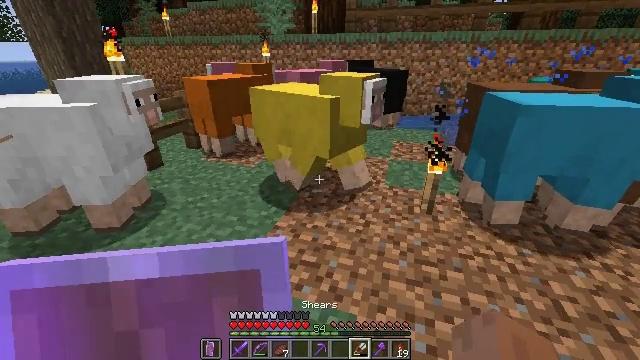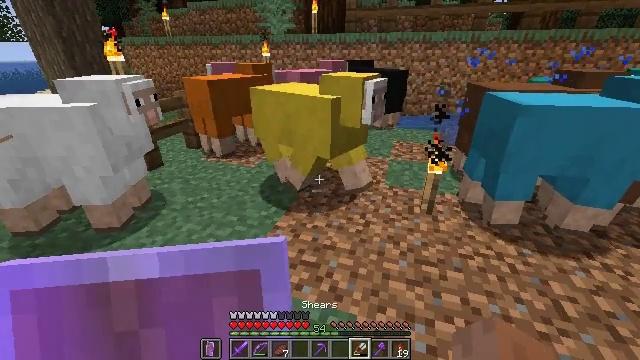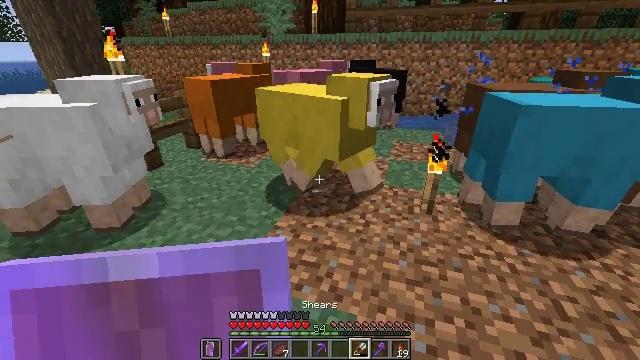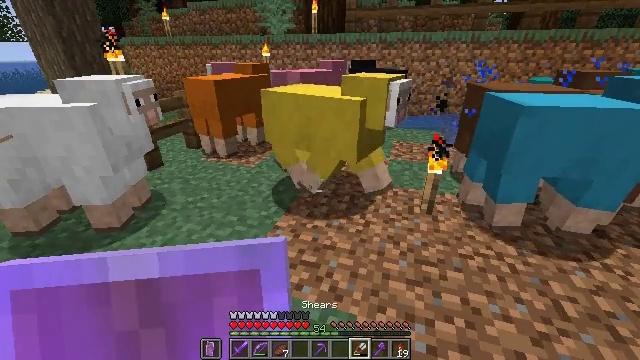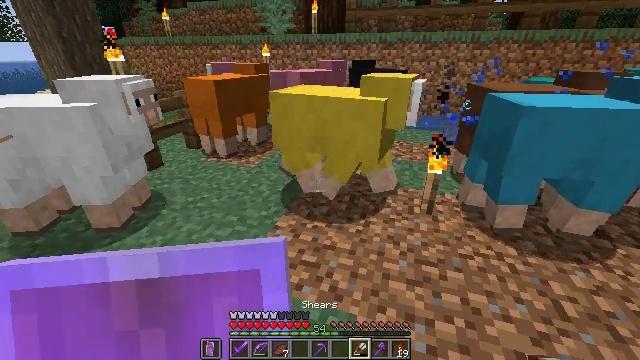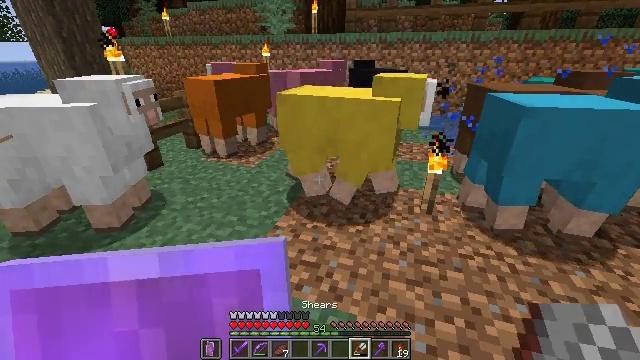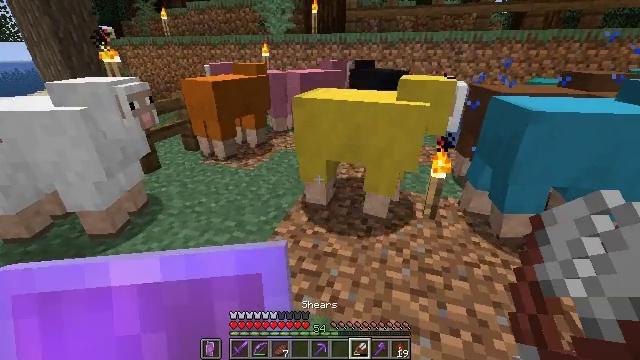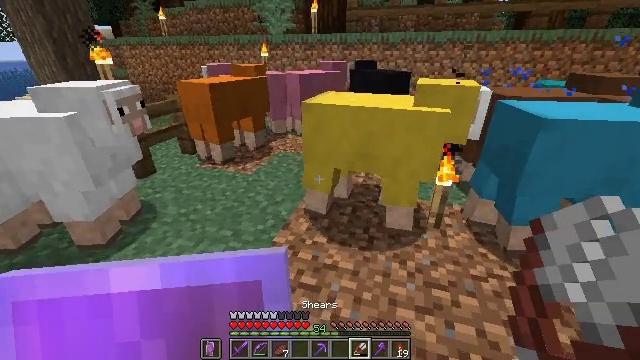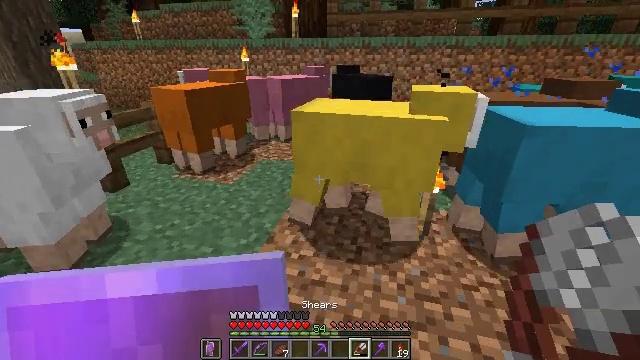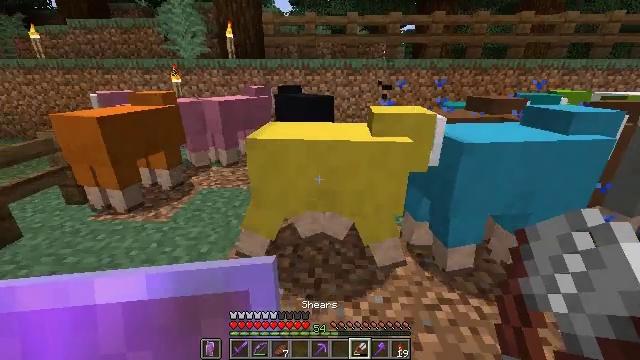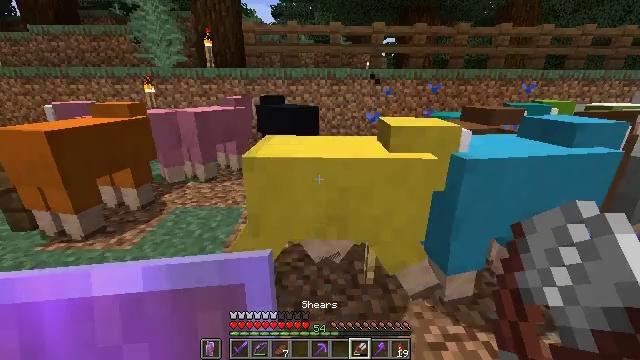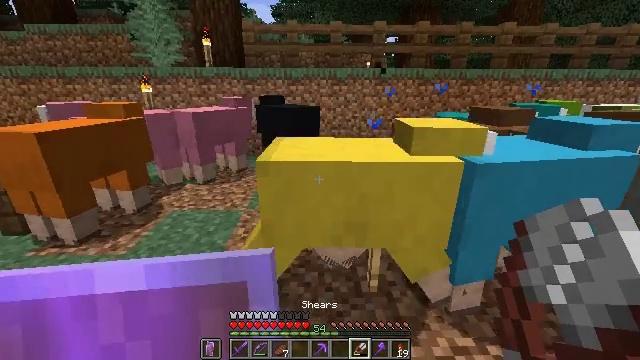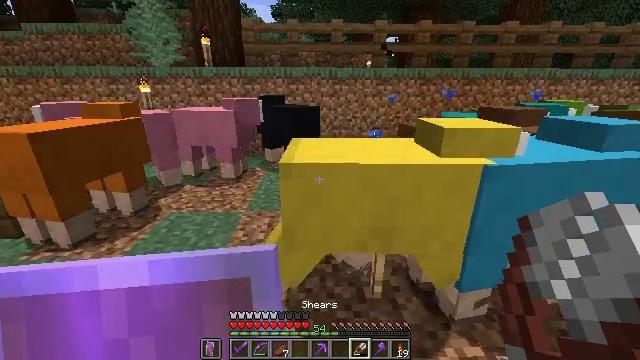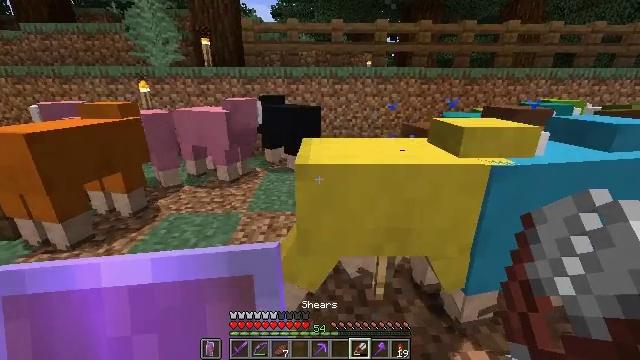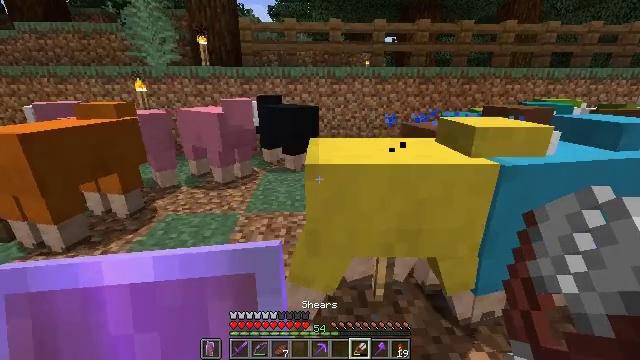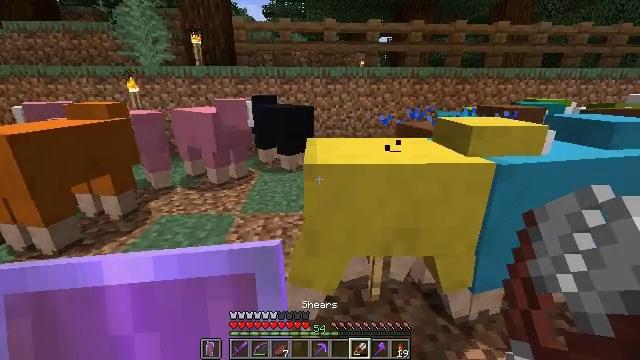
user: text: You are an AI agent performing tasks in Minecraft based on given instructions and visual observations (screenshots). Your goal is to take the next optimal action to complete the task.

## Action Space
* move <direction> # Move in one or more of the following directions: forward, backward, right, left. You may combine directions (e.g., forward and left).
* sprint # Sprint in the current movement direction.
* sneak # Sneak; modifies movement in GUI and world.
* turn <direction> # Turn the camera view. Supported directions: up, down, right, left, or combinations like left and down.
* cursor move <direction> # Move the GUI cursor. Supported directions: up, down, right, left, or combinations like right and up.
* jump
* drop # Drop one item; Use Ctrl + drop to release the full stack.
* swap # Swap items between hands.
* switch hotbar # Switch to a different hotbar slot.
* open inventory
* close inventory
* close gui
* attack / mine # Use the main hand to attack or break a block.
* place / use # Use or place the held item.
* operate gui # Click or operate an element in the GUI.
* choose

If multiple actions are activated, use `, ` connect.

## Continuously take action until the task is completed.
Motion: motion action
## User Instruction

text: Hunt aquatic mobs.
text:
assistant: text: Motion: no_op
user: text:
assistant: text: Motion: no_op
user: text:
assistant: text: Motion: no_op
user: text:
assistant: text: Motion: no_op
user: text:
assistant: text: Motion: no_op
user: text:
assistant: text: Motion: move forward
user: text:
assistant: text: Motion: move forward
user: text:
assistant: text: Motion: move forward, turn right
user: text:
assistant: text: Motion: move forward, turn right and up
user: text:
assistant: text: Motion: move forward, turn right and up
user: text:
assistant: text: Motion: use / place
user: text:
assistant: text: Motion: use / place
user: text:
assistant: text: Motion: use / place
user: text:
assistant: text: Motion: use / place
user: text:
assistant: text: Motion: turn right
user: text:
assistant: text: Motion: turn right
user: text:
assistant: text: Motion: turn right
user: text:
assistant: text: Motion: no_op
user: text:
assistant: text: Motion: no_op
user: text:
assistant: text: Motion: no_op
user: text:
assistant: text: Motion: no_op
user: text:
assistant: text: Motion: turn right
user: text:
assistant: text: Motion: move forward, turn right and up
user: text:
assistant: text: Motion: move forward, turn right
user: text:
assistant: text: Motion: move forward, turn right
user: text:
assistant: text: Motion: move forward, turn right and down, use / place
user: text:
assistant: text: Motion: move forward, turn right, use / place
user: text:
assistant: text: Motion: turn right, use / place
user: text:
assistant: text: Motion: use / place
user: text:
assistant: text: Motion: turn left, use / place